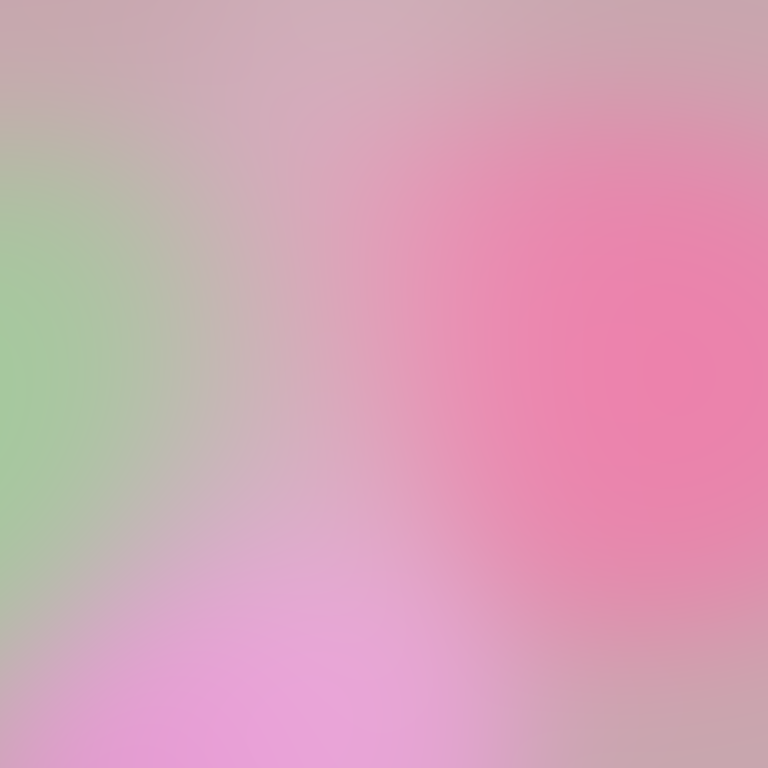
Abstract light effect, smooth blend from soft pink to gentle green, calm atmosphere, diffuse glow, no room, no furniture, no objects.